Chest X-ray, PA view. Patient: 48 years old, sex F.
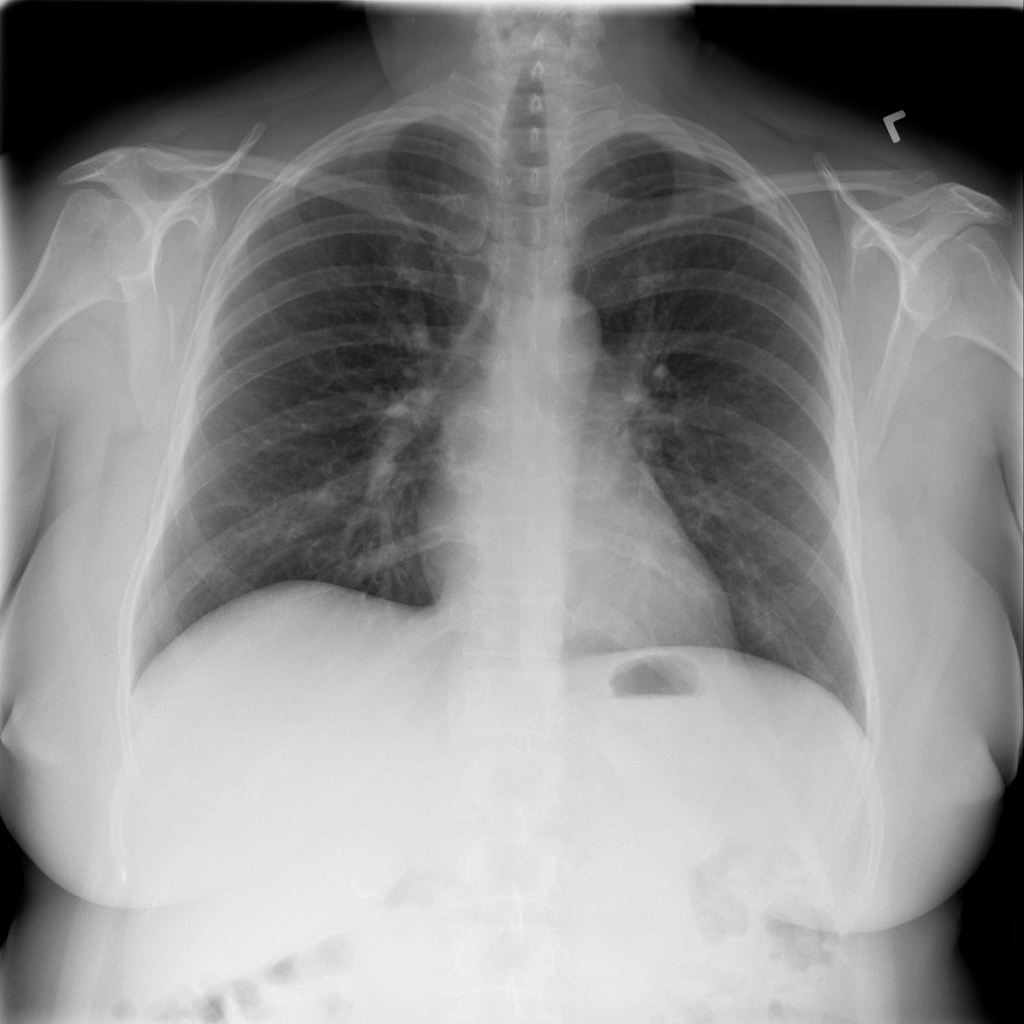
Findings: No Finding